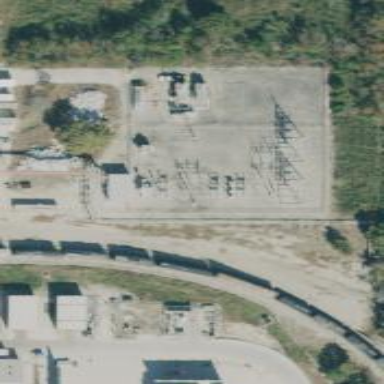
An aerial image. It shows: Switch used for power control.